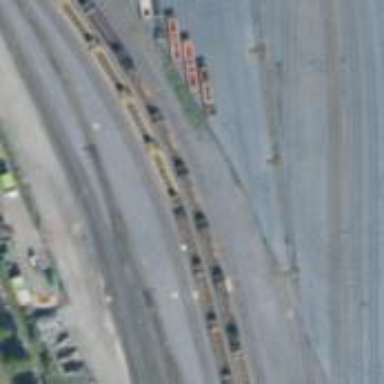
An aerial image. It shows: Railway spur service.